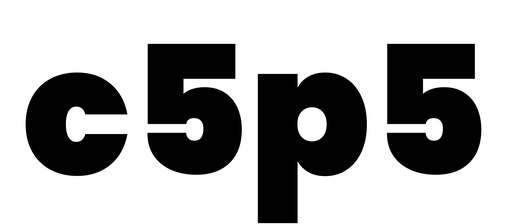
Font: Poppins-Black